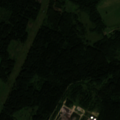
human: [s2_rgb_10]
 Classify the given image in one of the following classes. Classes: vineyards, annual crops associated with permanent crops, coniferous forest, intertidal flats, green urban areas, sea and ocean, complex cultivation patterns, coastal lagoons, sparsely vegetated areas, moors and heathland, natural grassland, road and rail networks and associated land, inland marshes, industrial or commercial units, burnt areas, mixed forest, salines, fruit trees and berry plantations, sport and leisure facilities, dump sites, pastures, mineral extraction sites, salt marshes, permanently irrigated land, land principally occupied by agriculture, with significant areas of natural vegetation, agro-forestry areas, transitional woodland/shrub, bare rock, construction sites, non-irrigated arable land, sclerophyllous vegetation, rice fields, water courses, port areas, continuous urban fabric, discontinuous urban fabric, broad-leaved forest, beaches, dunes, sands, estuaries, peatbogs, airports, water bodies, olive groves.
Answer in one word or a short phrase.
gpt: dump sites, pastures, complex cultivation patterns, coniferous forest, mixed forest, transitional woodland/shrub